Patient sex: M
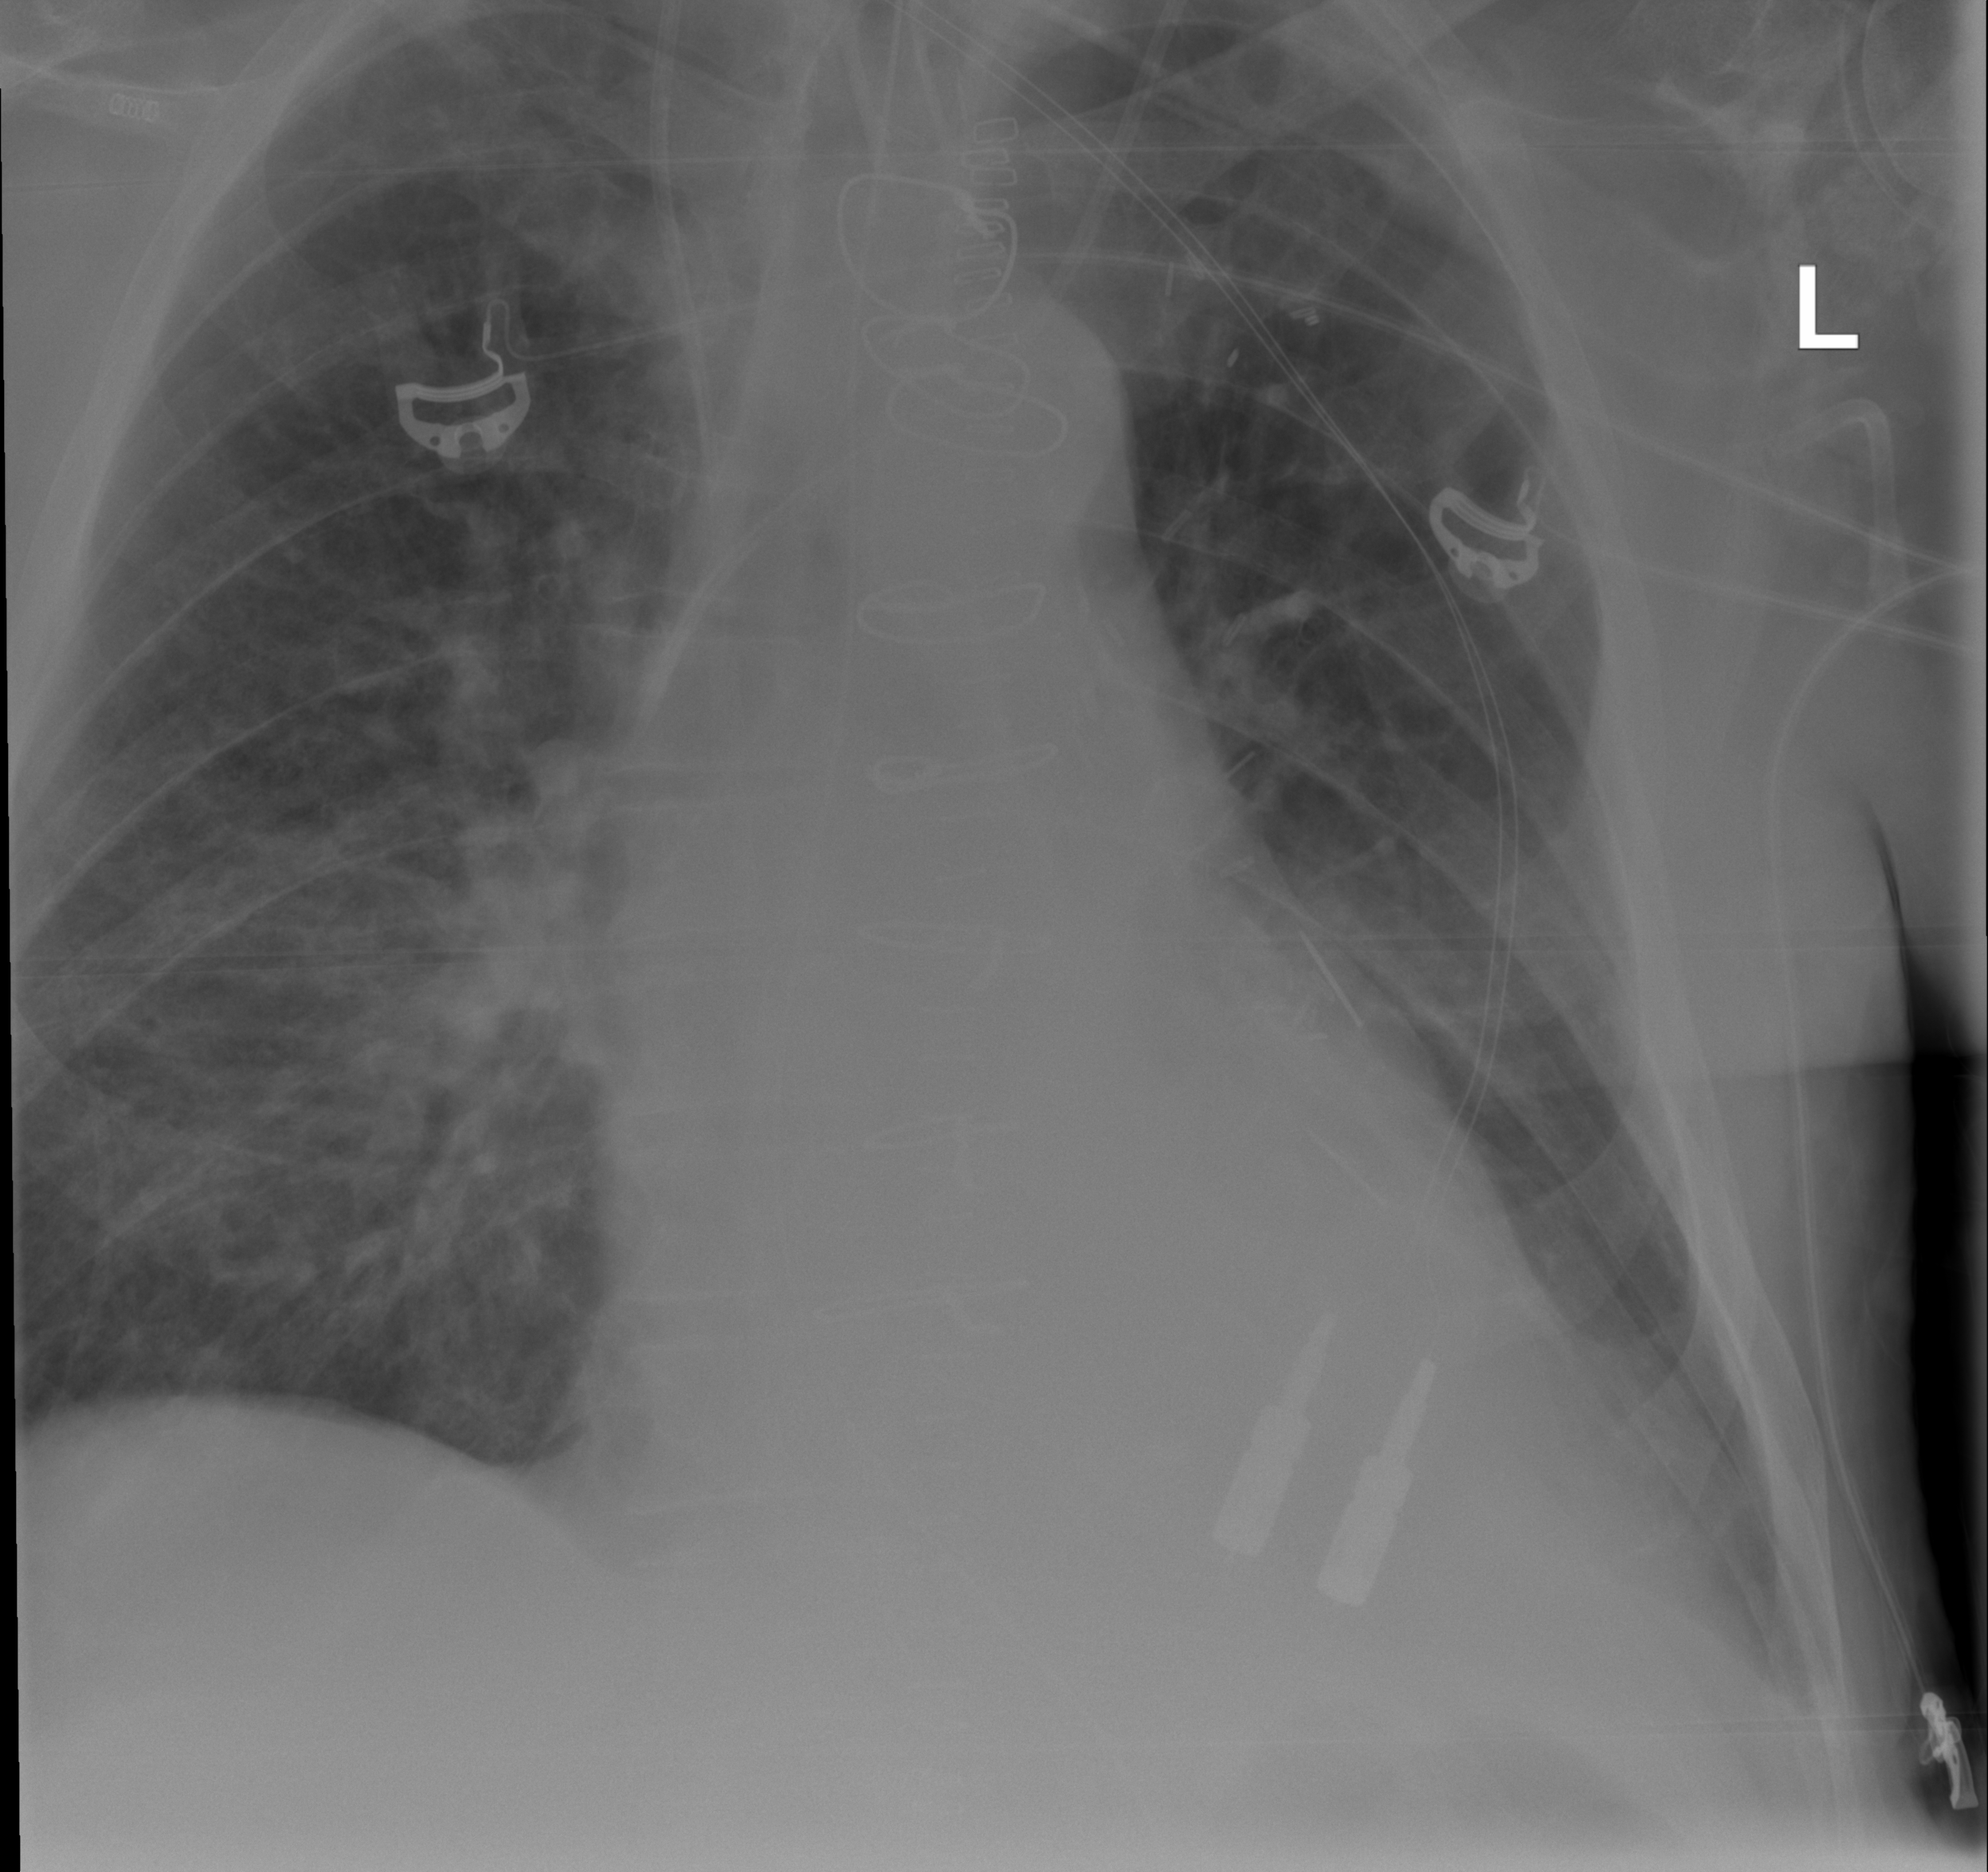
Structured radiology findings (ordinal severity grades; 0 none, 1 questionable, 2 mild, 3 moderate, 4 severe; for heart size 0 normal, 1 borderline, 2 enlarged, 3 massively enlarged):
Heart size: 1
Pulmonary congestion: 1
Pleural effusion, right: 0
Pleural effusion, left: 2
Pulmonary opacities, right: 2
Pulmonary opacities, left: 0
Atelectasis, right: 0
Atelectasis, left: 2